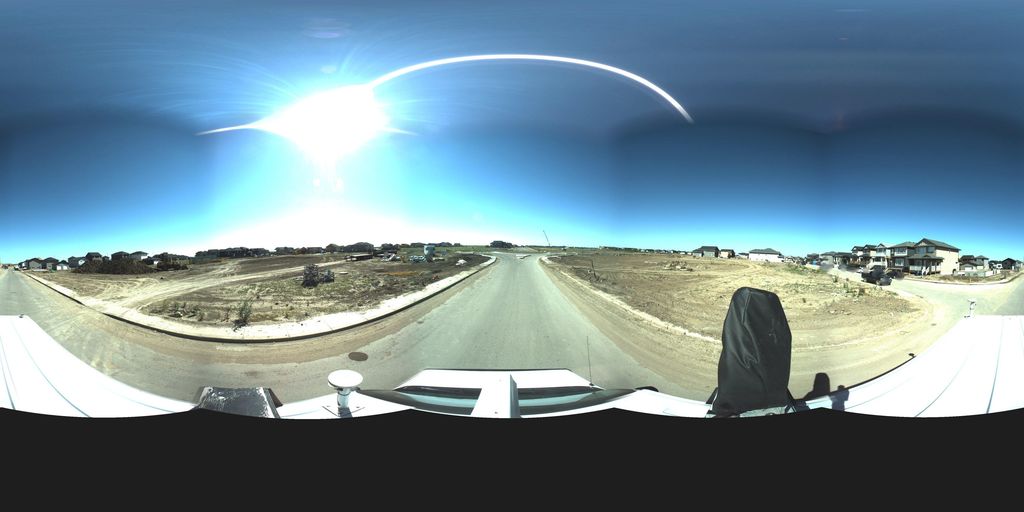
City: saskatoon